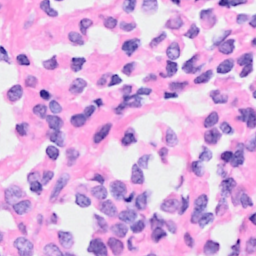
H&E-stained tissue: Breast